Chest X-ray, PA view. Patient: 63 years old, sex F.
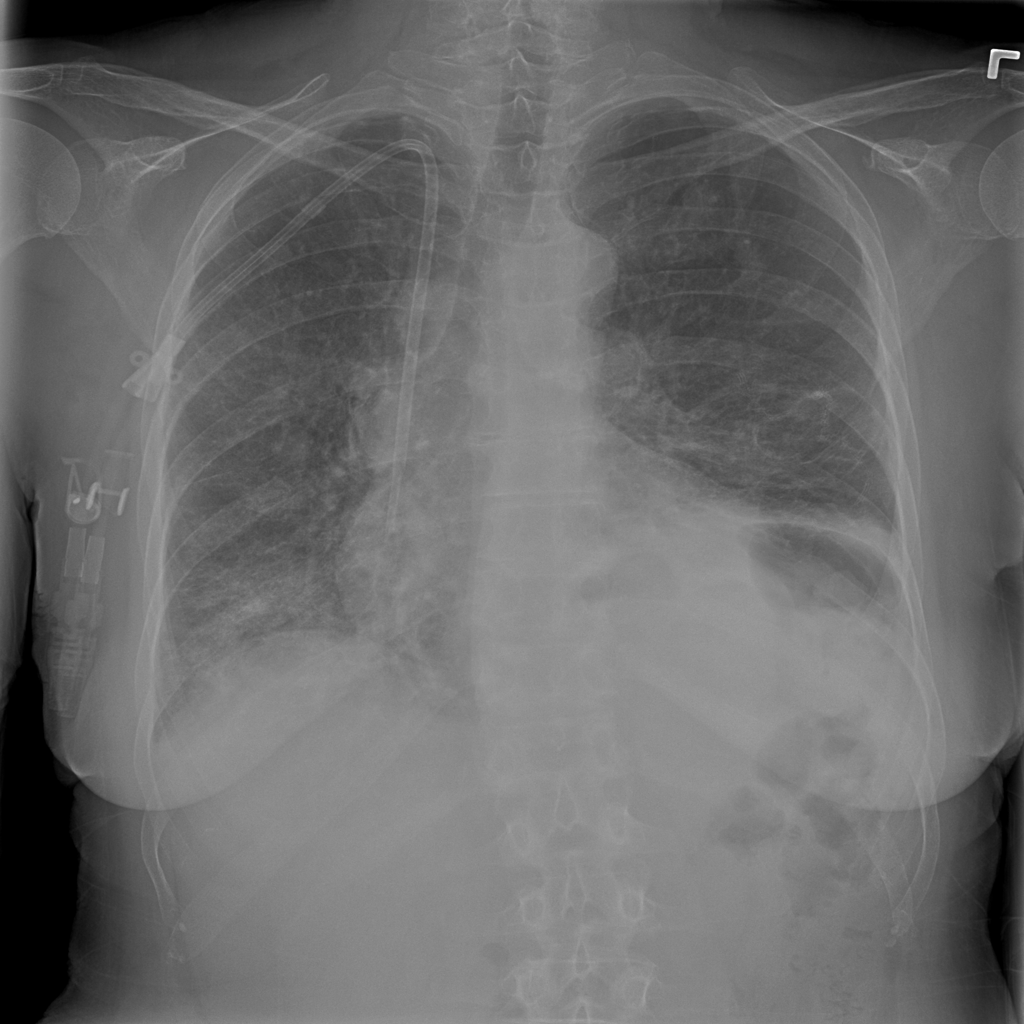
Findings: No Finding